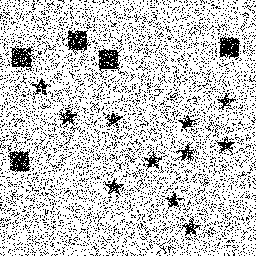
Squares: 5
Triangles: 0
Stars: 11
Total shapes: 16